Question: What is the value of this measurement?
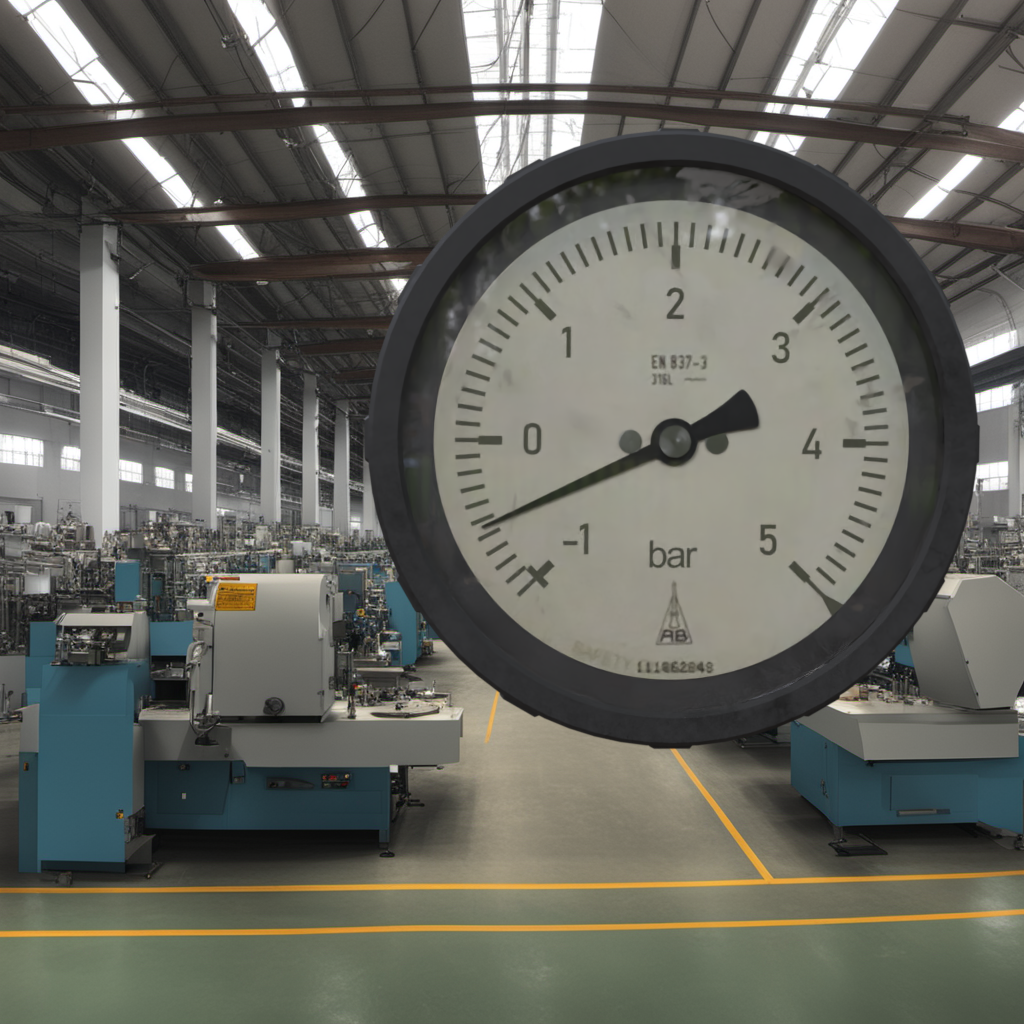
Answer: The result is -0.57
Question: What is the reading range of the measurement in the image?
Answer: The range is from -1 to 5
Question: What is the minimum and maximum reading range of the measurement in the image?
Answer: The minimum value is -1 and the maximum value is 5